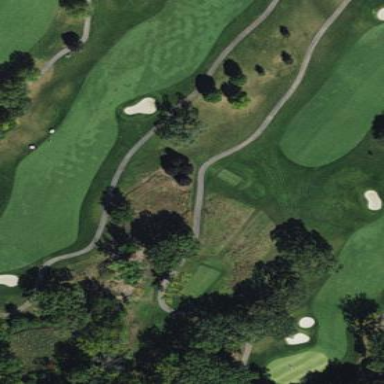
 part of golf course fairway. It is used for the sport of golf."